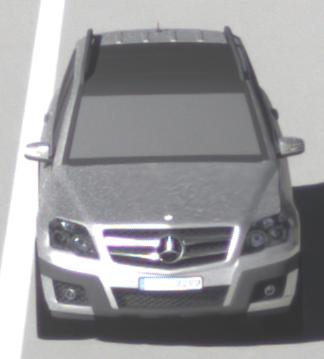
Make: Mercedes-Benz
Model: GLK 280
Detailed model: GLK-Class (204)
Model produced from: 2008/10
Model produced until: 2009/04
Doors: 5
Color: white
Road condition: dry road
Daytime: morning or afternoon
Contrast: high contrast